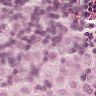
Metastatic tissue present: yes